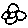
Label: flower